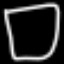
Label: square